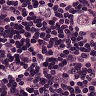
Metastatic tissue present: yes